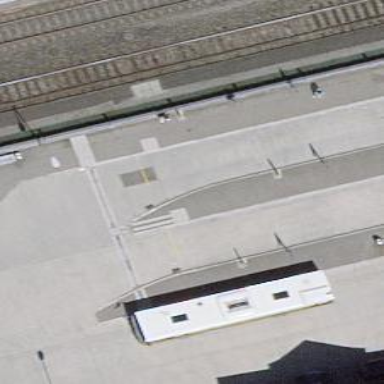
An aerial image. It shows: Bus stop with designated public transport stop position.